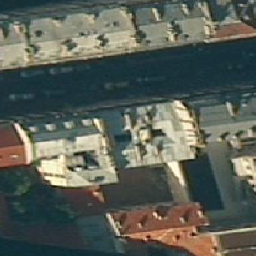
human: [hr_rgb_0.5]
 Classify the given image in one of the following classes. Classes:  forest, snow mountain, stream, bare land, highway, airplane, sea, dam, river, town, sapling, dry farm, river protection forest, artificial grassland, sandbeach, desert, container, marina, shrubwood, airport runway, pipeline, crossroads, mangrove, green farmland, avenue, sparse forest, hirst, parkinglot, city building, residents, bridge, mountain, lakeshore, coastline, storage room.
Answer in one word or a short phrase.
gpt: city building